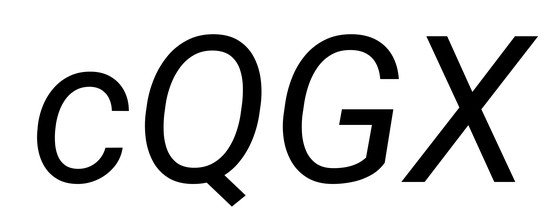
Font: Roboto-Italic_Italic